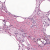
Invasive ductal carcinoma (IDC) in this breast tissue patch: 0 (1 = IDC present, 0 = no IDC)